Aerial crown-view tile of a tropical tree (Barro Colorado Island, Panama), acquired 20250414:
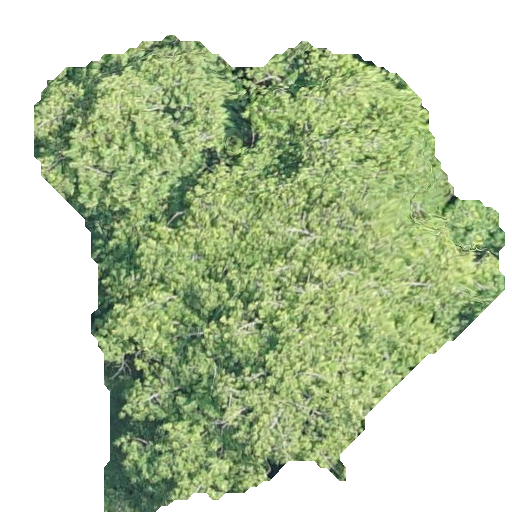
Species: Virola surinamensis
GBIF accepted scientific name: Virola surinamensis
Crown area: 223.791 m²